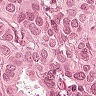
Metastatic tissue present: yes